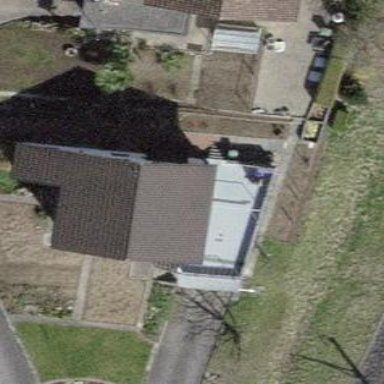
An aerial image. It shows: Building with tiled roof.